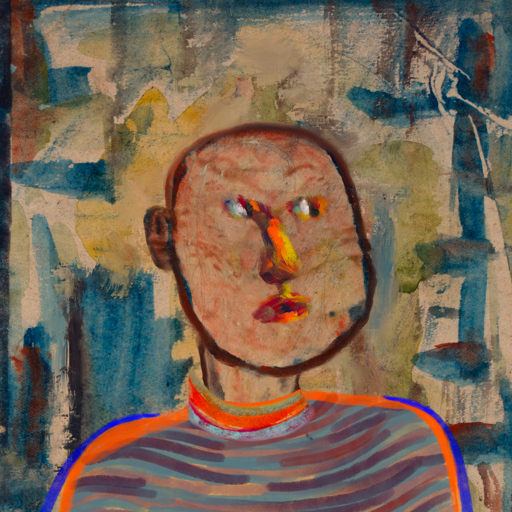
Background: Orphan, Head And Neck Side: Orphan, Face Side: An_Impression, Bust: Experience, Hair Side: Blank, Head Accessory: Blank, Second Necklace: Blank, Necklace: Sisters, Baby: Blank